Question: I have a simple view with simple background. I need to rotate the view with it's content.
The code is here:
'''
CGAffineTransform r = CGAffineTransformMakeRotation(5 * M_PI / 180.0f);
backView.transform = r;
'''
I can't find and way make it look nice.
Here is the screenshot:

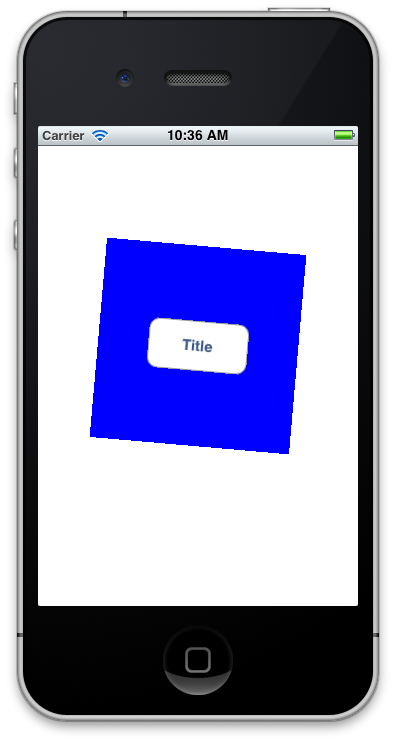
Answer: You can use the key <URL> in info.plist:

But as the documentation says, this can have a noticeable impact on performance.